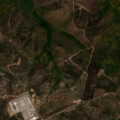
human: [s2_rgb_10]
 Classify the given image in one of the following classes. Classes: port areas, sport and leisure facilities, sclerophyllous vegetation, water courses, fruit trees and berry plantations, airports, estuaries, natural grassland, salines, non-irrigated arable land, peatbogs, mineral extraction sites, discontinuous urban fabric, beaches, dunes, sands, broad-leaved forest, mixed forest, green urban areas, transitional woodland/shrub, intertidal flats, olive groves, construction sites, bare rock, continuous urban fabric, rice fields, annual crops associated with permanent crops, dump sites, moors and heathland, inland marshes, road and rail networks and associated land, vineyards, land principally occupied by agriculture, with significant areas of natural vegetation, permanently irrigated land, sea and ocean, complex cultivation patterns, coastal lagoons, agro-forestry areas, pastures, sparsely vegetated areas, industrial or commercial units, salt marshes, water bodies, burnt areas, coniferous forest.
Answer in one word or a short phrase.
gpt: olive groves, agro-forestry areas, transitional woodland/shrub